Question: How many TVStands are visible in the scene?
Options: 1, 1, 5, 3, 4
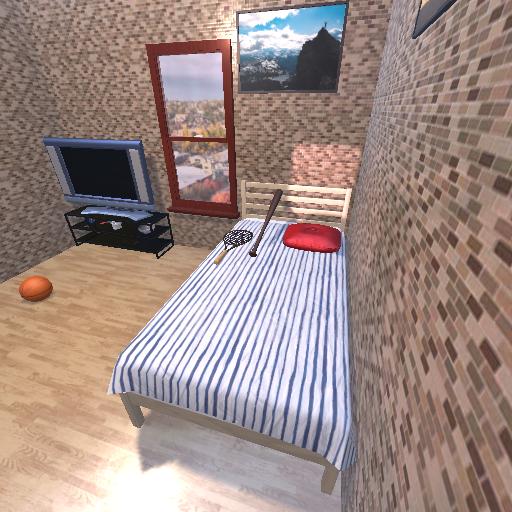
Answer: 1